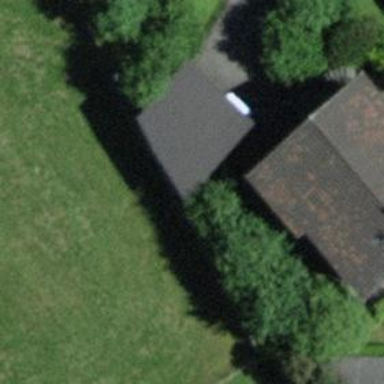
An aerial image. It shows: View of roof of building.